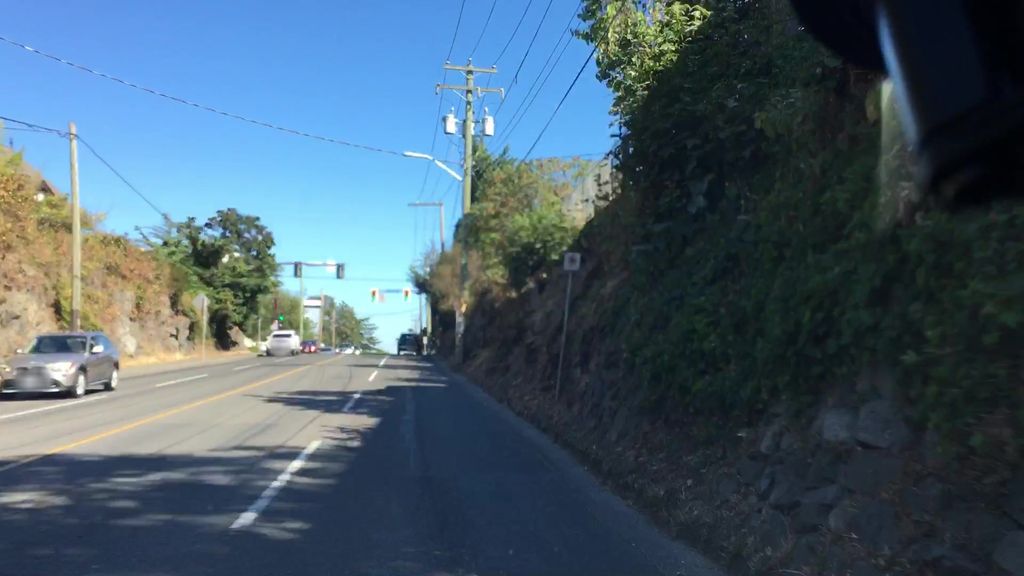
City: victoria